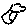
Label: bird